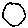
Label: circle